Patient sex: M
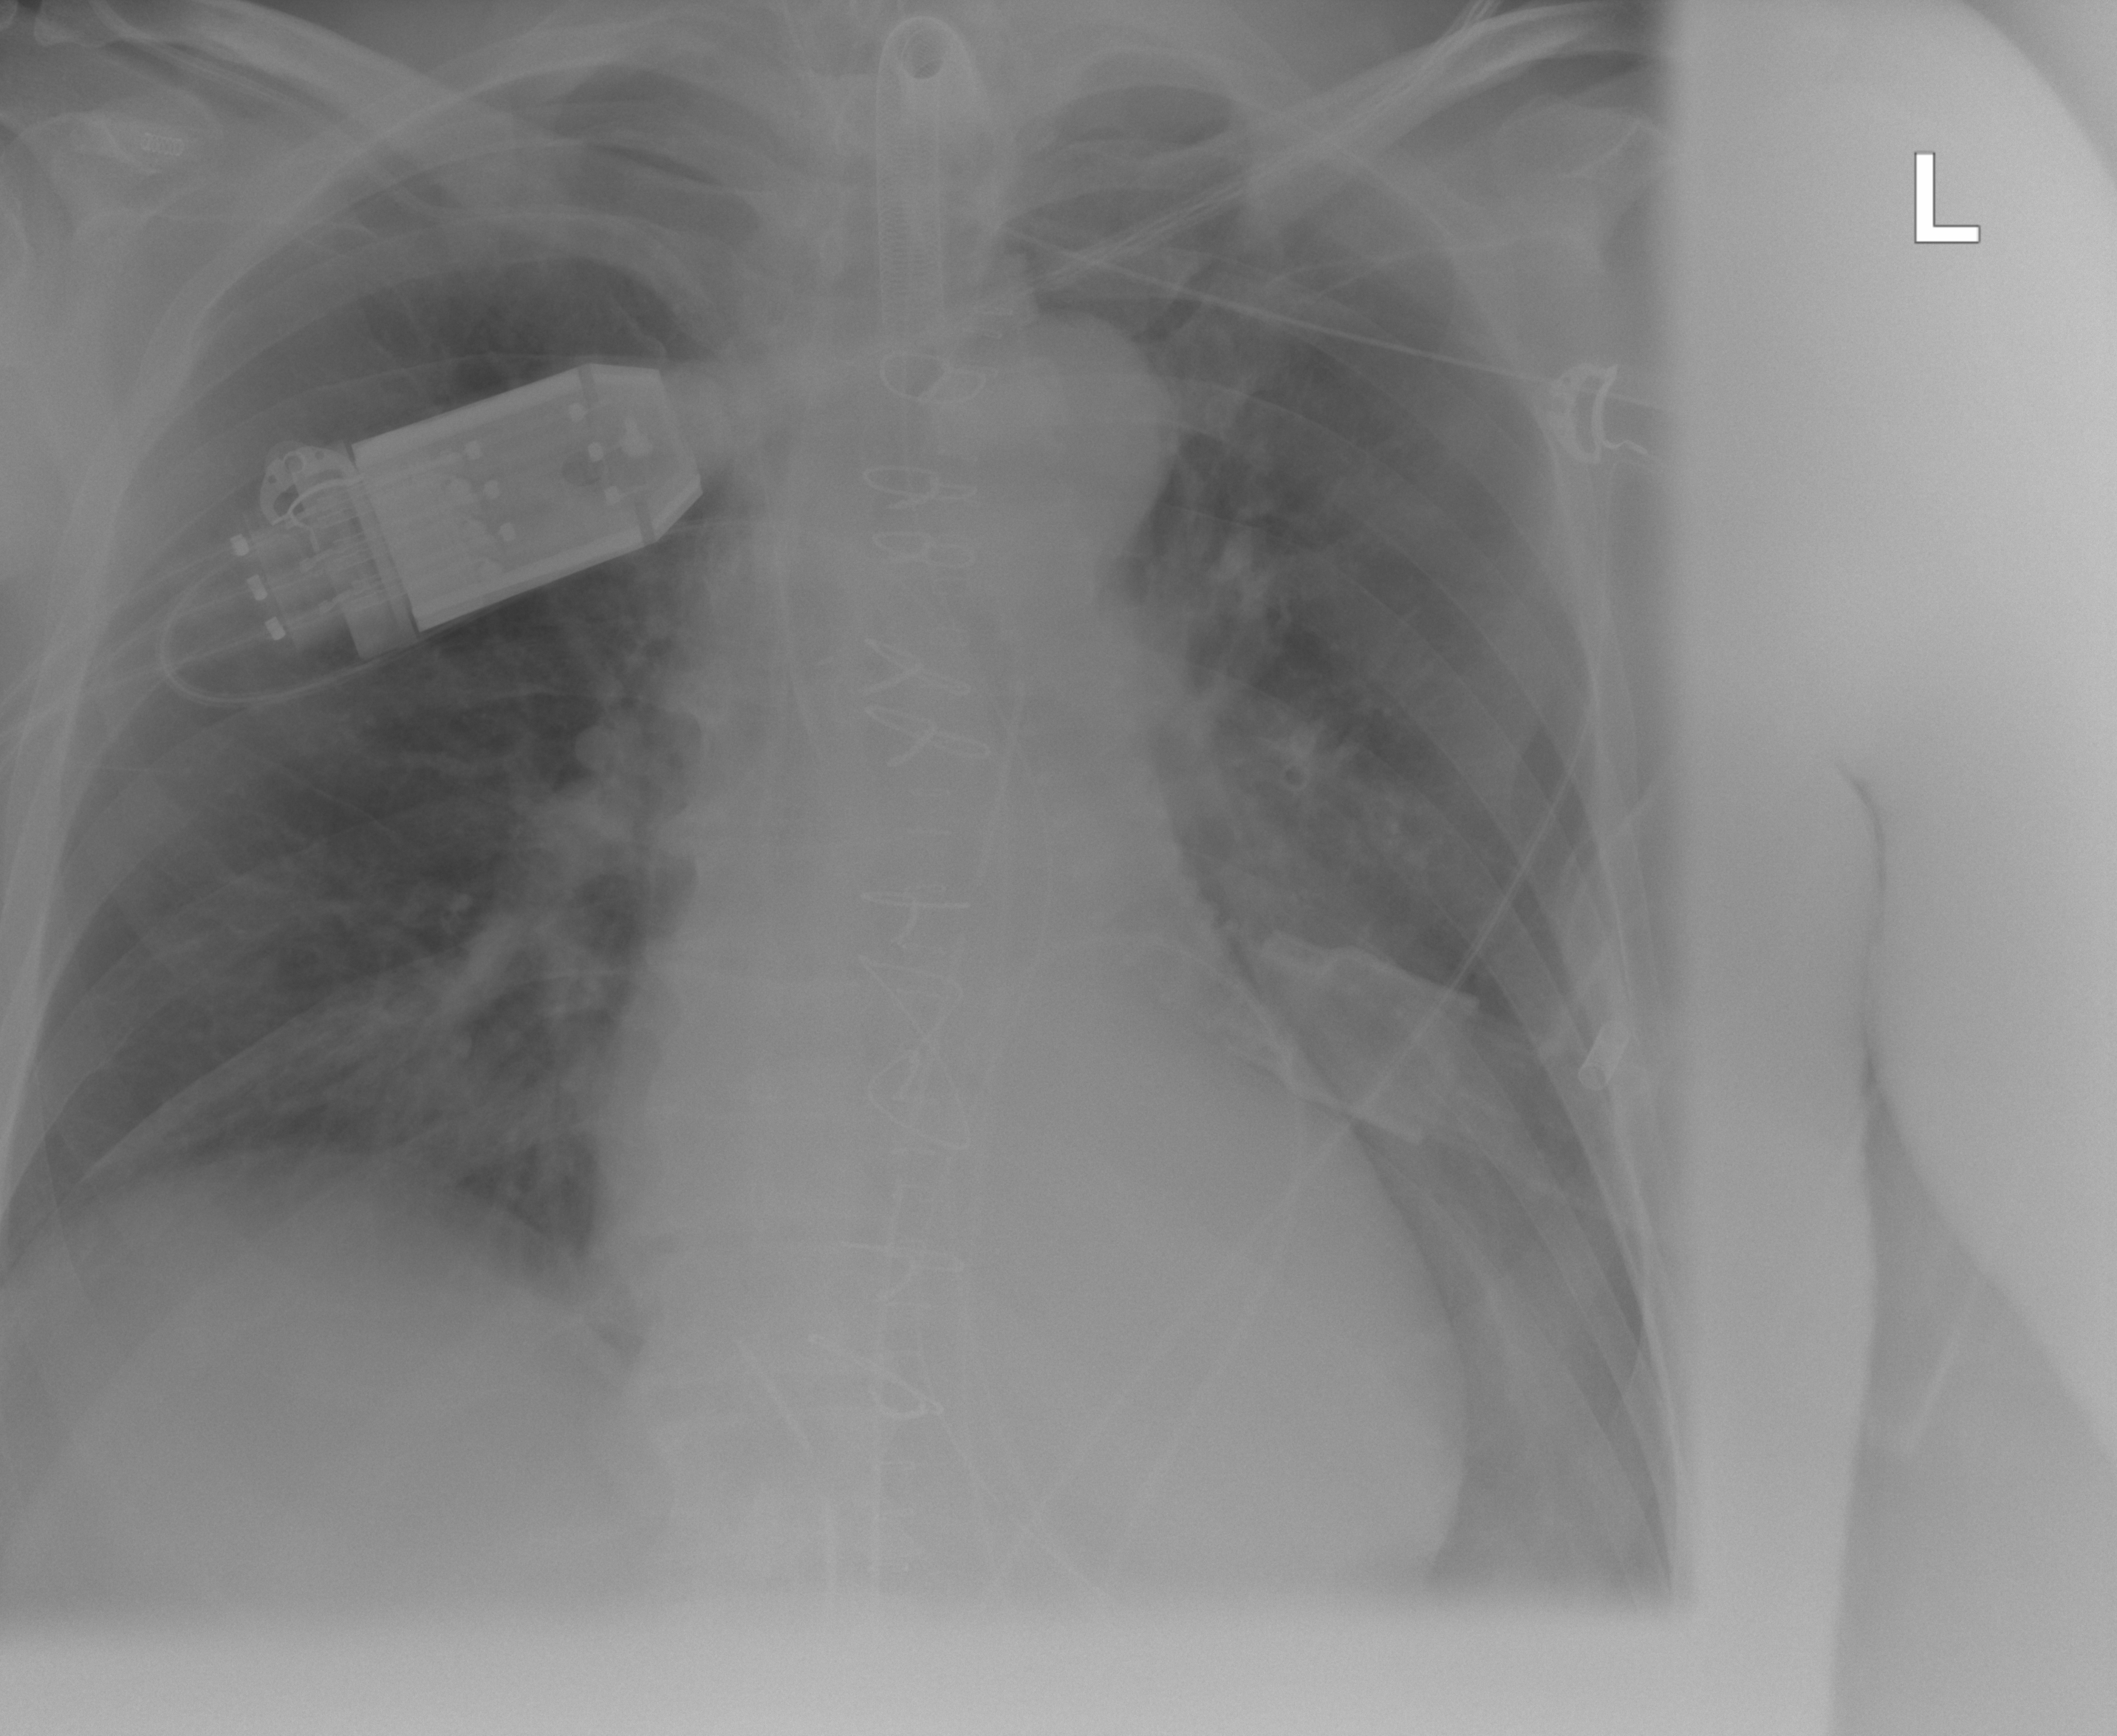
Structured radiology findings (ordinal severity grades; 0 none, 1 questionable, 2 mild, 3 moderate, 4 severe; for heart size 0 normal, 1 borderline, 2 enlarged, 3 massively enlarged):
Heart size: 0
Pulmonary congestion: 0
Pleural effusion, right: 0
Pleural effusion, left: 2
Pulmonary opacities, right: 0
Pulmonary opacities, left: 1
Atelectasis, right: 0
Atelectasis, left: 2